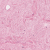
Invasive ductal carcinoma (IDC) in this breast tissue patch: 0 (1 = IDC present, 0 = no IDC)